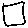
Label: square